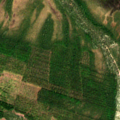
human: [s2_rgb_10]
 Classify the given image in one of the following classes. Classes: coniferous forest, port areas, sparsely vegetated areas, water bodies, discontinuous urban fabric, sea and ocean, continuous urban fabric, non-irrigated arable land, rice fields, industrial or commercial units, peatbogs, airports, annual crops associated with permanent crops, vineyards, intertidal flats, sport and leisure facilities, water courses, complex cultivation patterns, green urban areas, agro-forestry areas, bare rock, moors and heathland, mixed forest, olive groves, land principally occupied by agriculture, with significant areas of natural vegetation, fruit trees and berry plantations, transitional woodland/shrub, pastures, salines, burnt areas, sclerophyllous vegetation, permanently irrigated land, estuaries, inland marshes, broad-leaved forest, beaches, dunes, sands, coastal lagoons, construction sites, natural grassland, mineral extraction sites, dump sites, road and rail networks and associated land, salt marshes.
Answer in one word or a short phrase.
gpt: coniferous forest, mixed forest, transitional woodland/shrub, peatbogs